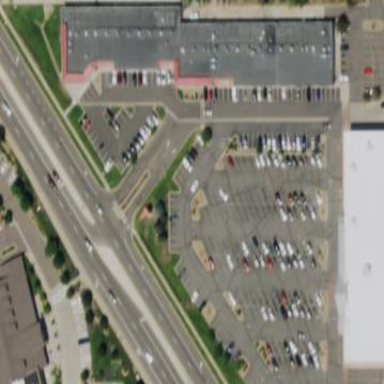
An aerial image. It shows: Retail area.